Interaction volume radius: 10 \u00c5
Interaction volume height: 20 \u00c5
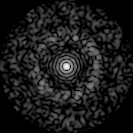
Disorder parameter: 0.8362